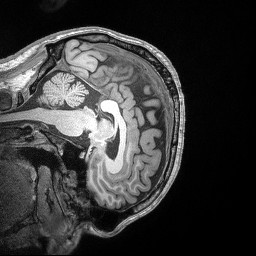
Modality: T1w
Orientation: sagittal
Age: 36
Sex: male
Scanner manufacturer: siemens
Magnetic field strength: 3 T
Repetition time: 2.53 s
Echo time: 0.00164 s